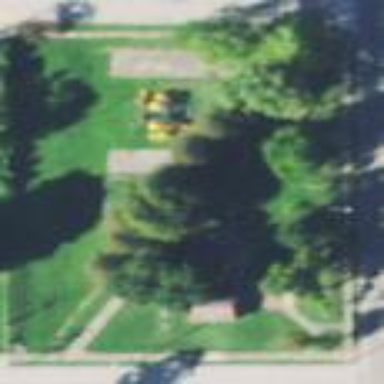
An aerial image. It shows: Lovely park for leisure and relaxation.